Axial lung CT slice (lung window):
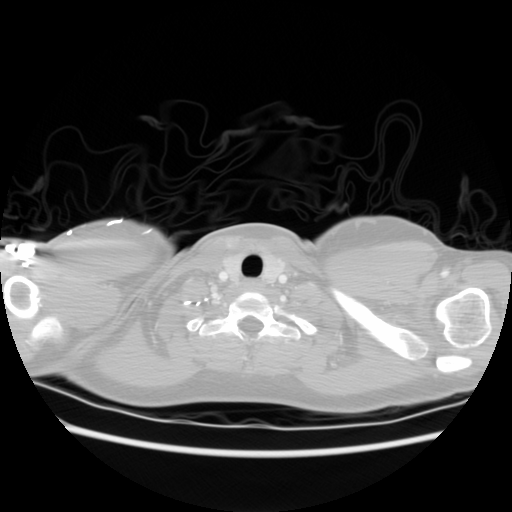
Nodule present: no